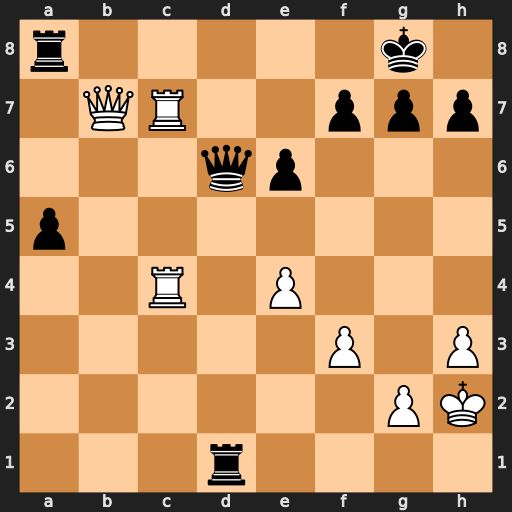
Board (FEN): r5k1/1QR2ppp/3qp3/p7/2R1P3/5P1P/6PK/3r4
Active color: w
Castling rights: -
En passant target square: -
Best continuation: e5 Qxe5+ f4